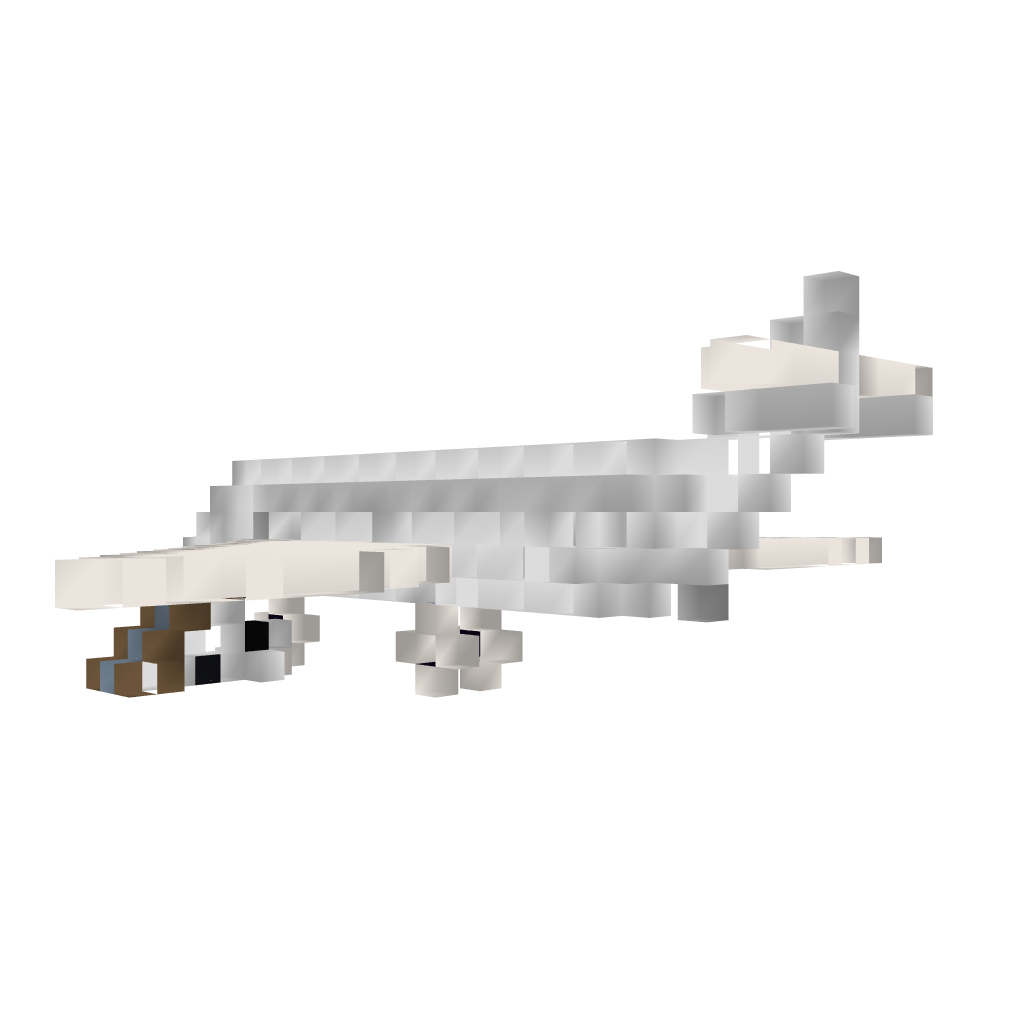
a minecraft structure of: Small Private Jet